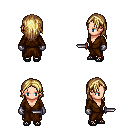
a pixel art fantasy rpg character, female body template, human, light skin, brown robe, gold greaves, blonde long hairstyle, metal gloves, ghillies, dagger, four views (front, back, left, right), 2x2 character sprite sheet, small pixel art, hard edges, no anti-aliasing